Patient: sex F, age 56
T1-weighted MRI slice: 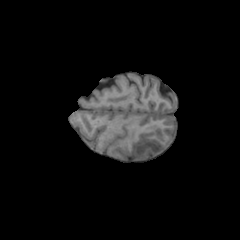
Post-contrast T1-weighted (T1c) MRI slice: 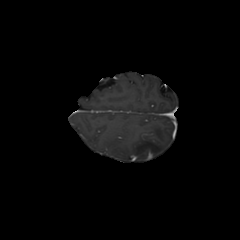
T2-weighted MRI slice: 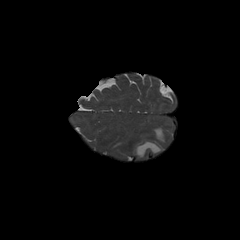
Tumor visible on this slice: yes
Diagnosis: Glioblastoma, IDH-wildtype
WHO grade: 4